Question: I'm trying to put a little arrow in the corner of each of my subplots. Below is the sample code I'm using:
'''
import matplotlib.pyplot as plt
import matplotlib.image as image
from numpy import linspace
xs = linspace(0, 1, 100)
im = image.imread('arrow.png')
def multi_plot():
fig, axes = plt.subplots(4, 1)
x = 0
for axis in axes:
axis.plot(xs, xs**2)
axis.imshow(im, extent=(0.4, 0.6, .5, .7), zorder=-1, aspect='auto')
plt.show()
multi_plot()
'''
Unfortunately, this produces 4 subplots that are entirely dominated by the arrows and the plots themselves are not seen.
Example output - Incorrect:

What do I need to do so that each individual subplot has a image and the plot itself can be seen?
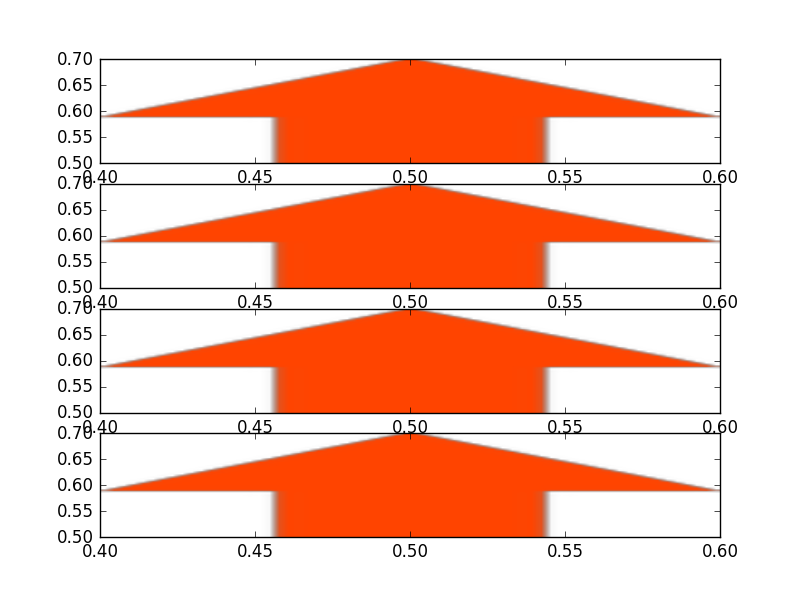
Answer: I think it's worthwhile thinking about putting the image in a box and place it similar to the legend, using a 'loc' argument. The advantage is that you don't need to care about extents and data coordinates at all. You also wouldn't need to take care of what happens when zooming or panning the plot. Further it allows to keep the image in it's original resolution ('zoom=1' in below code).
'''
import matplotlib.pyplot as plt
import matplotlib.image as image
from numpy import linspace
from matplotlib.offsetbox import OffsetImage,AnchoredOffsetbox
xs = linspace(0, 1, 100)
im = image.imread('arrow.png')
def place_image(im, loc=3, ax=None, zoom=1, **kw):
if ax==None: ax=plt.gca()
imagebox = OffsetImage(im, zoom=zoom*0.72)
ab = AnchoredOffsetbox(loc=loc, child=imagebox, frameon=False, **kw)
ax.add_artist(ab)
def multi_plot():
fig, axes = plt.subplots(4, 1)
for axis in axes:
axis.plot(xs, xs**2)
place_image(im, loc=2, ax=axis, pad=0, zoom=1)
plt.show()
multi_plot()
'''
<URL>